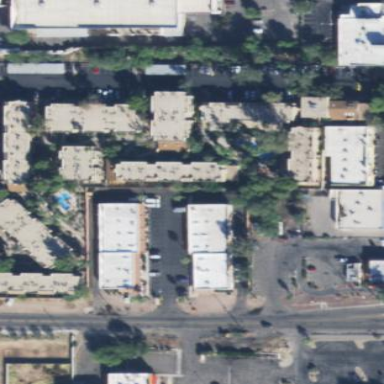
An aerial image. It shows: Residential area with apartments.